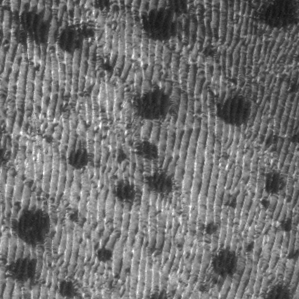
Label: frost